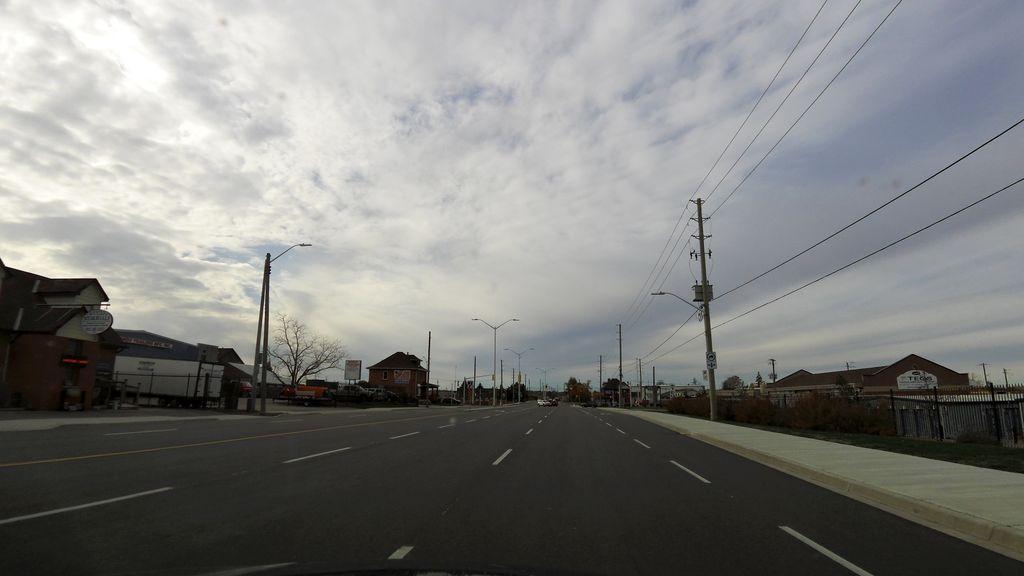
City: hamilton